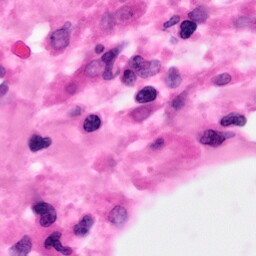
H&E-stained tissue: Pancreatic